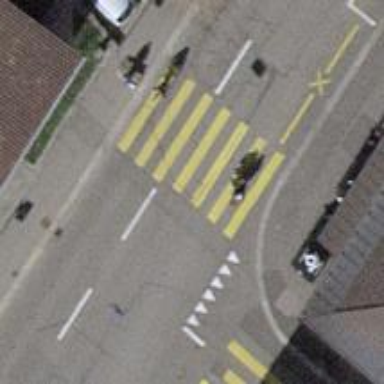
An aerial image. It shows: Uncontrolled zebra crossing with zebra markings.